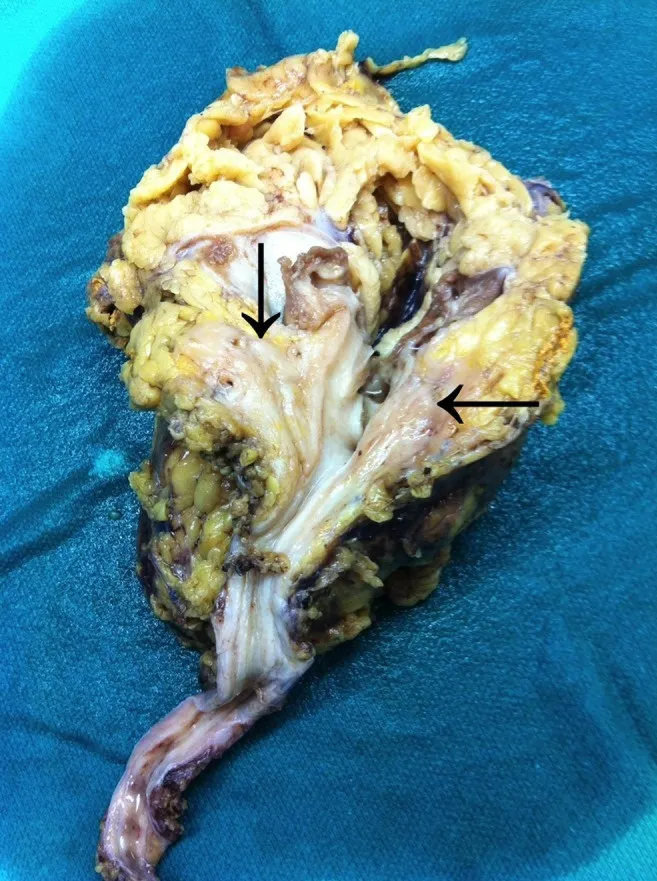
Gross nephroureterectomy specimen with follicular lymphoma (arrows) appearing as a tan-colored mass.
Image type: medical_photograph (other_medical_photograph)